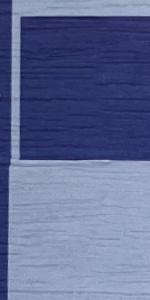
Label: Empty